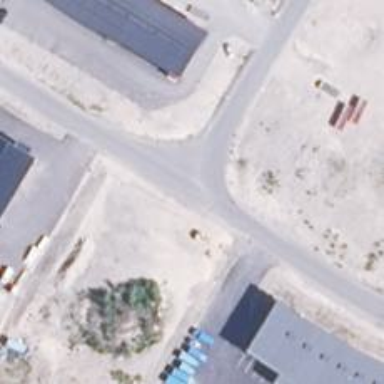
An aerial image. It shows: Unclassified road with asphalt surface.